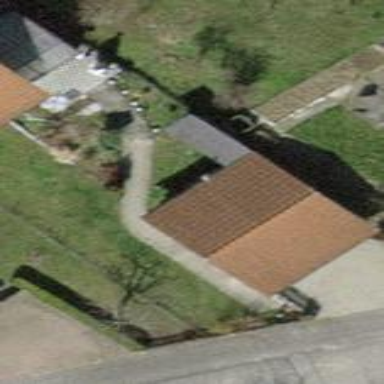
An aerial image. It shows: Garage building.